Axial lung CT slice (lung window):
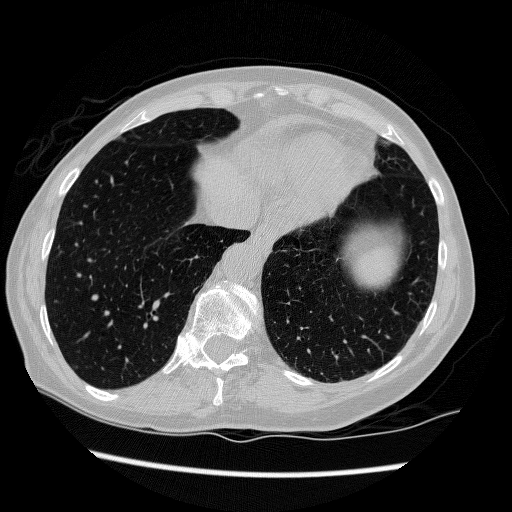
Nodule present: no